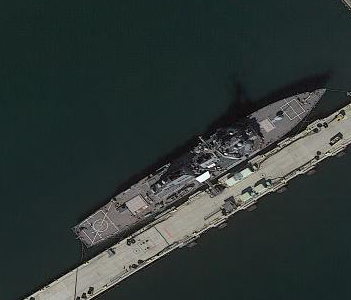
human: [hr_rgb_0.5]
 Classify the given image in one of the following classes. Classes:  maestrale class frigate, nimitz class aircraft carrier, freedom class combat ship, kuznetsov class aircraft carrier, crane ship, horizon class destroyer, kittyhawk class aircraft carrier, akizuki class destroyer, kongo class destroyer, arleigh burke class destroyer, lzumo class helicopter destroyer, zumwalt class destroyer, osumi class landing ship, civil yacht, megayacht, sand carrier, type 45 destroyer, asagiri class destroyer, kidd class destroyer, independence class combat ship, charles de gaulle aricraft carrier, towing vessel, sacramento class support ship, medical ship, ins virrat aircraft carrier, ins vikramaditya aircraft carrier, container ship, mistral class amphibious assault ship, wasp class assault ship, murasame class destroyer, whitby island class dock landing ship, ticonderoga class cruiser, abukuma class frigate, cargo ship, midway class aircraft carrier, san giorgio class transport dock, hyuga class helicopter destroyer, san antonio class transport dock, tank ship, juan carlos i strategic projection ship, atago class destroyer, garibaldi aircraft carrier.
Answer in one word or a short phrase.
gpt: Arleigh Burke class destroyer